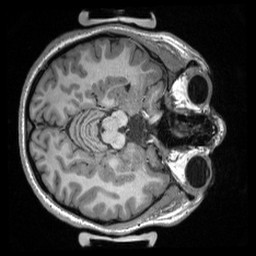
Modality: T1w
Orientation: axial
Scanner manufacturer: siemens
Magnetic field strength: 3 T
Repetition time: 2.3 s
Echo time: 0.00308 s